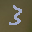
Label: 3